Question: I import a animation class. And this class is downloaded class. In iOS 8 there is no framework added. And when i run the app its showing so many errors. Like:
'''
Unknown type name 'UIView'
Expected a type
'''
like this so many errors coming. I am sharing my Screenshot please anybody can help me ?

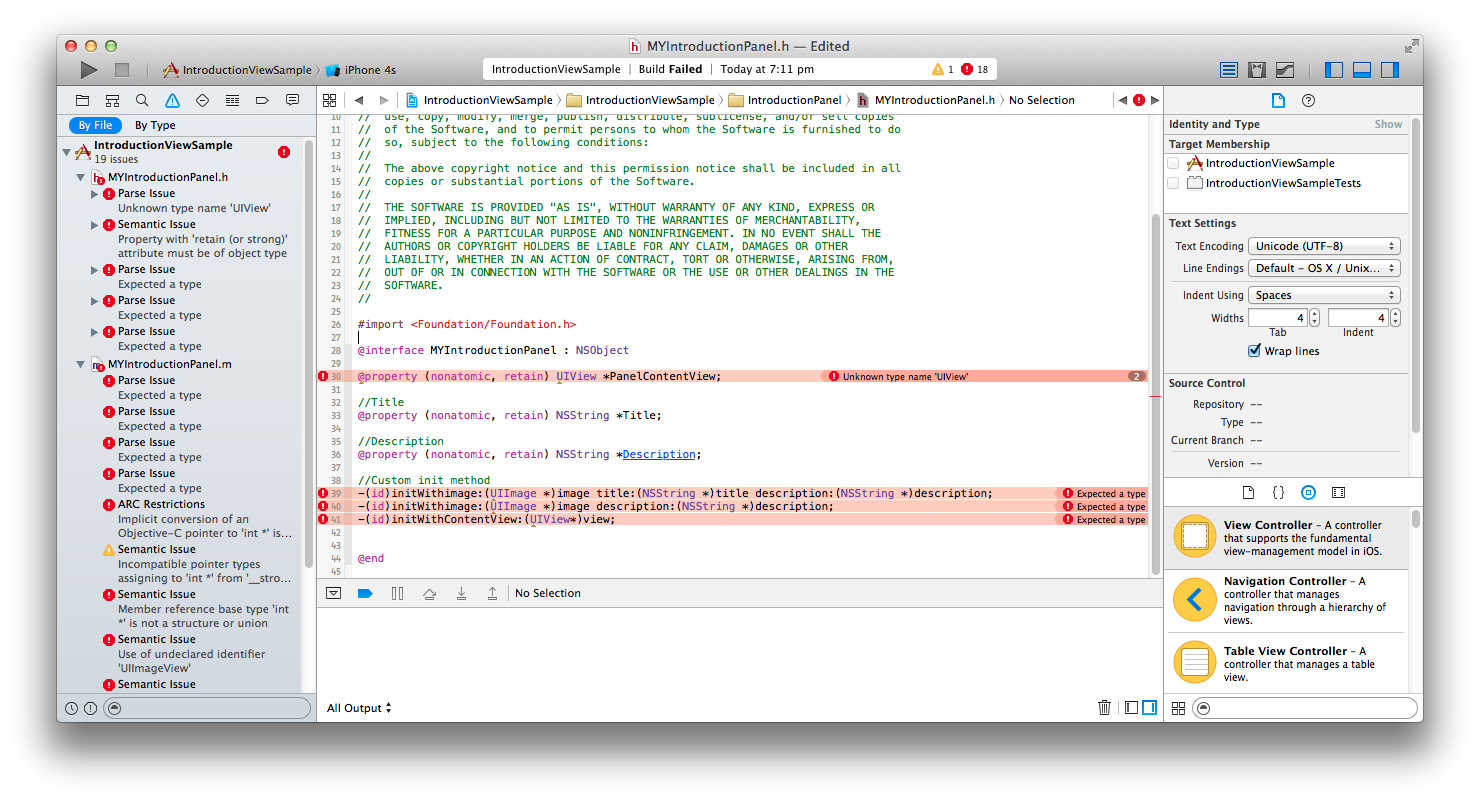
Answer: Simply you can avoid this error. Just import this:
'''
#import <UIKit/UIKit.h>
'''

It's solve your problem :)